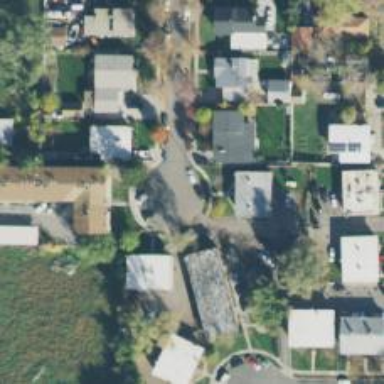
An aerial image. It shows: Neighborhood.